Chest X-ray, PA view. Patient: 47 years old, sex F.
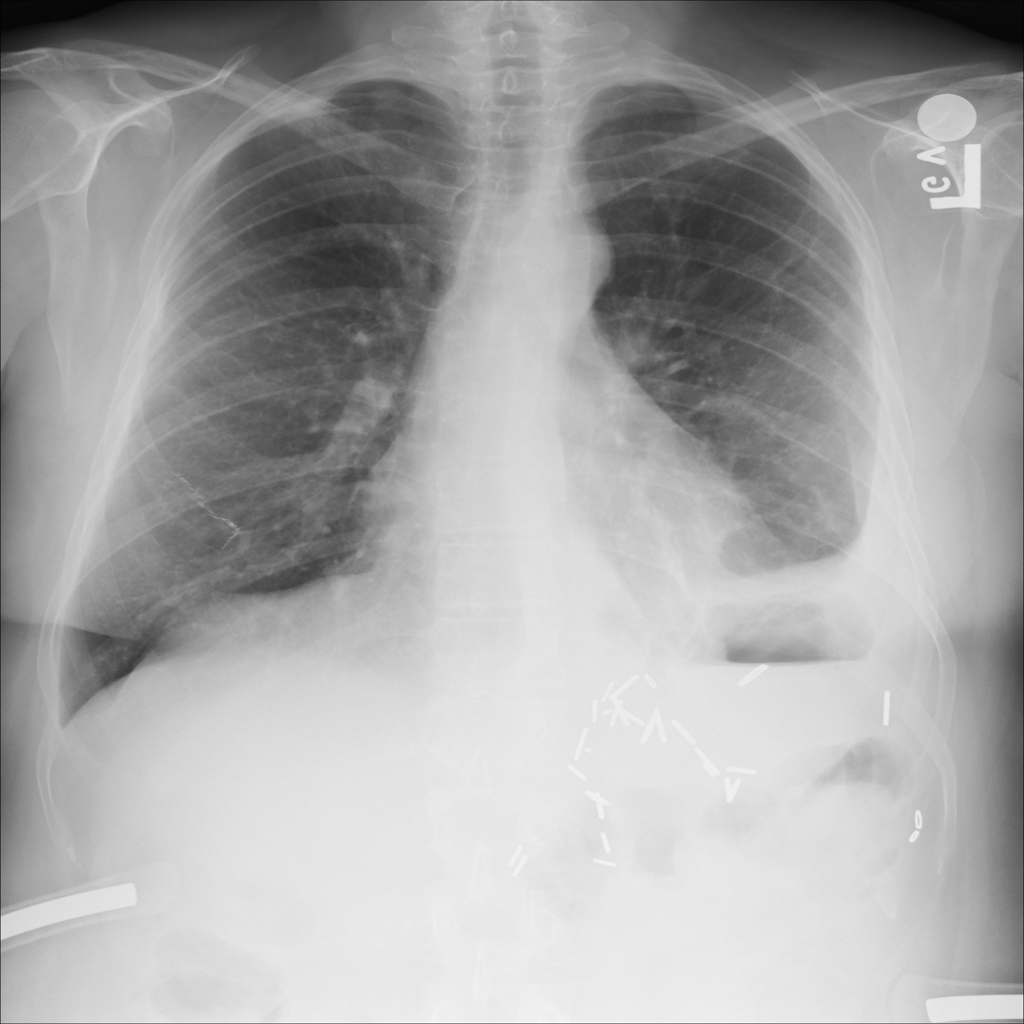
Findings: Pleural_Thickening